Question: I have following relationship between my entities.

I have 2 ViewControllers. 1 Where you add a playlist and 1 where you add a song. My question is then how can the song ViewController know which Playlist it needs to associate the song with and make create the relationship to that exact playlist?
PlaylistViewController.m (This is where i save my playlists)
'''
-(void)saveTap:(id)sender{
Playlists *newManagedObject = (Playlists*)[NSEntityDescription insertNewObjectForEntityForName:@"Playlists" inManagedObjectContext:_managedObjectContext];
[newManagedObject setValue:self.textfield.text forKey:@"playlistName"];
// Save the context.
NSError *error = nil;
if (![_managedObjectContext save:&error]) {
NSLog(@"Unresolved error %@, %@", error, [error userInfo]);
abort();
}
[self fetchDevices];
}
'''
SongsViewController.m (This is where the songs is saved)
'''
-(IBAction)songsDone:(id)sender{
AppDelegate *appDelegate =
[[UIApplication sharedApplication] delegate];
NSManagedObjectContext *context =
[appDelegate managedObjectContext];
NSManagedObject *newManagedObject;
newManagedObject = [NSEntityDescription
insertNewObjectForEntityForName:@"Songs"
inManagedObjectContext:context];
NSDate *today= [NSDate date];
[newManagedObject setValue:video.author forKey:@"author"];
[newManagedObject setValue:video.videoid forKey:@"link"];
[newManagedObject setValue:video.title forKey:@"songName"];
[newManagedObject setValue:today forKey:@"created"];
// Save the context.
NSError *error = nil;
if (![_managedObjectContext save:&error]) {
NSLog(@"Unresolved error %@, %@", error, [error userInfo]);
abort();
}
'''
Song.h (Entity)
'''
@class Playlists;
@interface Songs : NSManagedObject
@property (nonatomic, retain) NSString * author;
@property (nonatomic, retain) NSDate * created;
@property (nonatomic, retain) NSString * link;
@property (nonatomic, retain) NSString * songName;
@property (nonatomic, retain) NSSet *songs;
@end
@interface Songs (CoreDataGeneratedAccessors)
- (void)addSongsObject:(Playlists *)value;
- (void)removeSongsObject:(Playlists *)value;
- (void)addSongs:(NSSet *)values;
- (void)removeSongs:(NSSet *)values;
@end
'''
Playlists.m (Entity)
'''
@class Songs;
@interface Playlists : NSManagedObject
@property (nonatomic, retain) NSString * playlistName;
@property (nonatomic, retain) NSSet *list;
@end
@interface Playlists (CoreDataGeneratedAccessors)
- (void)addListObject:(Songs *)value;
- (void)removeListObject:(Songs *)value;
- (void)addList:(NSSet *)values;
- (void)removeList:(NSSet *)values;
@end
'''
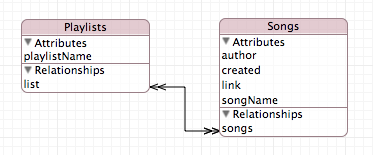
Answer: You need to offer the user some way to choose the playlist that should be associated with the song(s). 2 general options:
1. Select a playlist to see and edit the songs it contains (so the playlist is passed from the first controller to the second).
2. Display song details and have a button to show a playlist picker (could be a picker view or a table view). This uses delegation to return the playlist to the song controller.
---
Once you have the 'playlist' and the 'song' managed objects, use:
'''
[playlist addSongsObject:song];
'''
before saving the context (which will update both objects relationships as they are inverse).